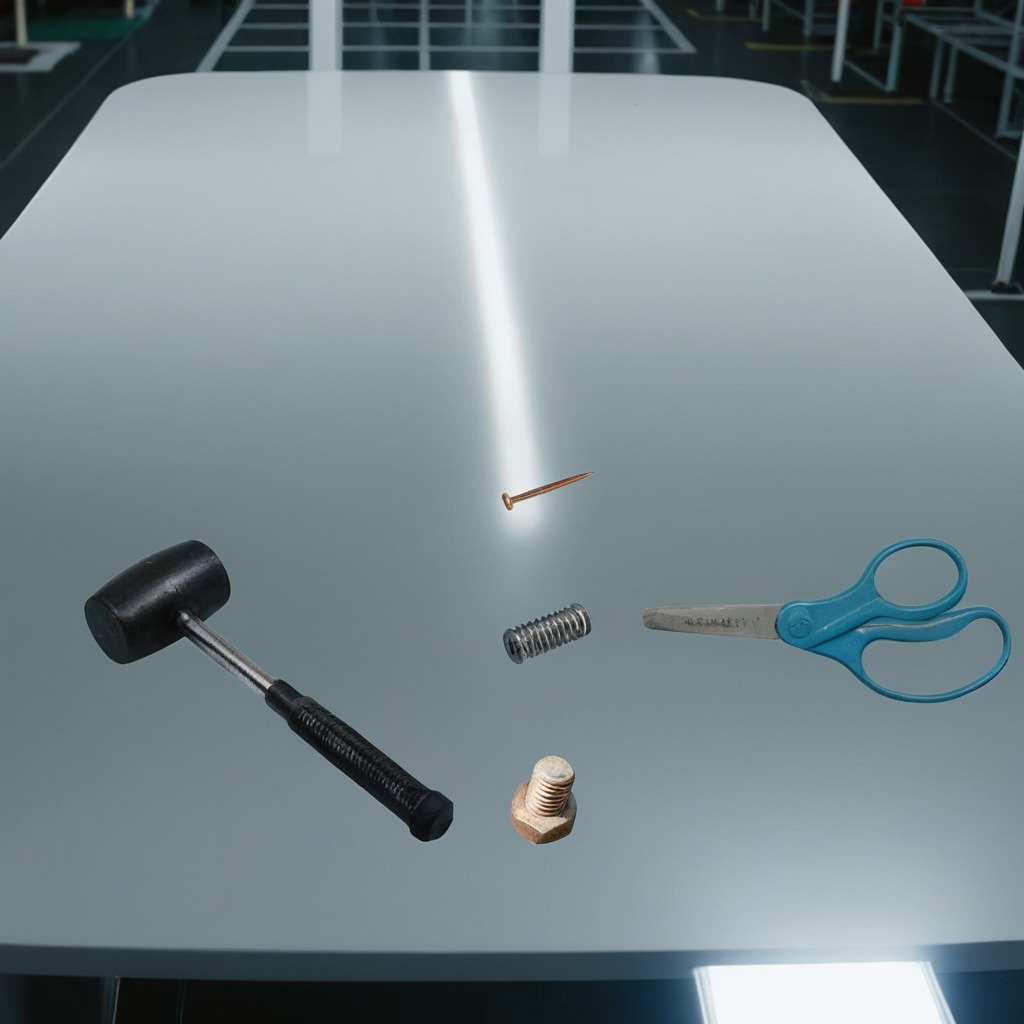
A metal machine screw, an iron nail, a hammer, a coiled metal spring, and a pair of scissors are lying on the high-gloss table.